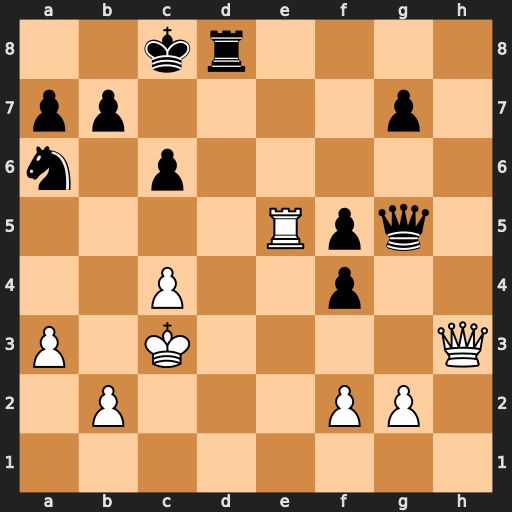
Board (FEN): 2kr4/pp4p1/n1p5/4Rpq1/2P2p2/P1K4Q/1P3PP1/8
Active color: w
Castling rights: -
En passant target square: -
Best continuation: Rxf5 Qe7 Rf7+ Qd7 Rxd7